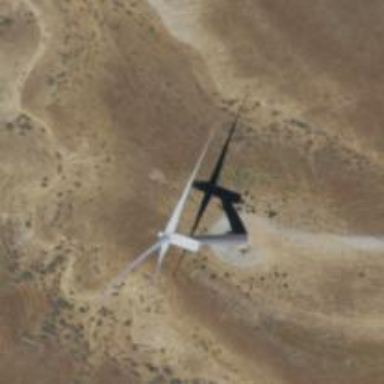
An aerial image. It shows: Wind generator powered by horizontal axis wind turbine.